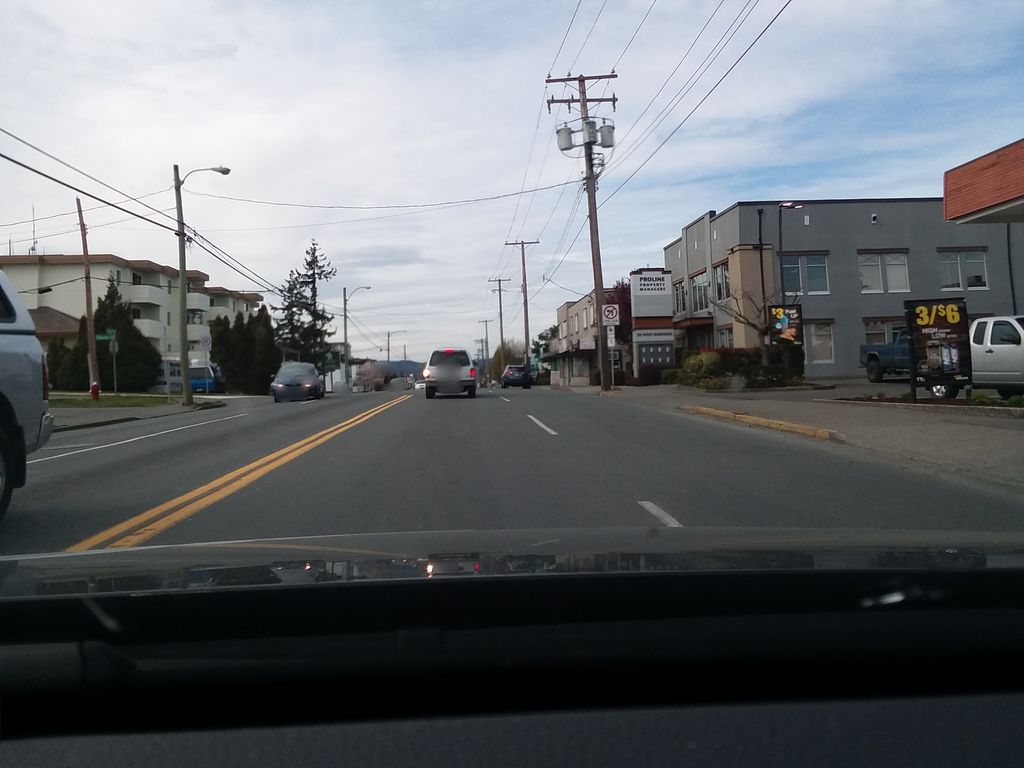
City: victoria